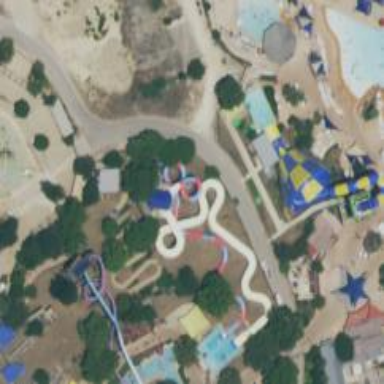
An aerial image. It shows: Water slide attraction.